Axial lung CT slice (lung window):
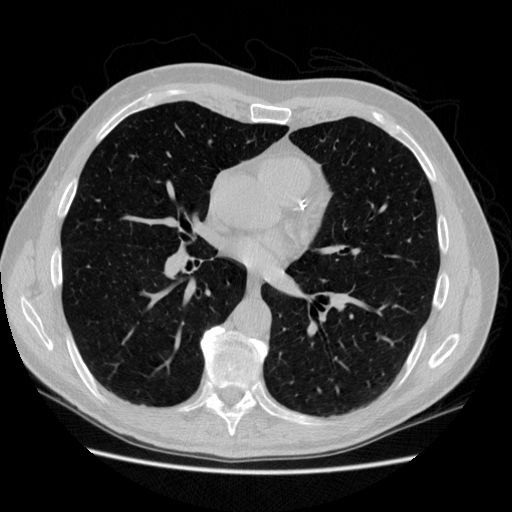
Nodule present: no